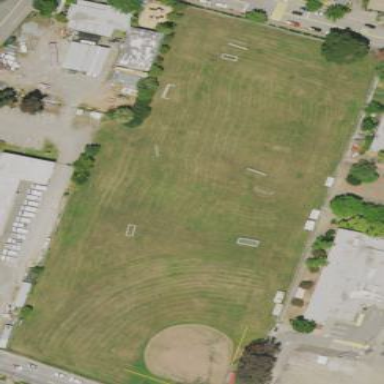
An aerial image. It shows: Soccer pitch for outdoor sports and leisure activities.